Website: macys
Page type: billing-address
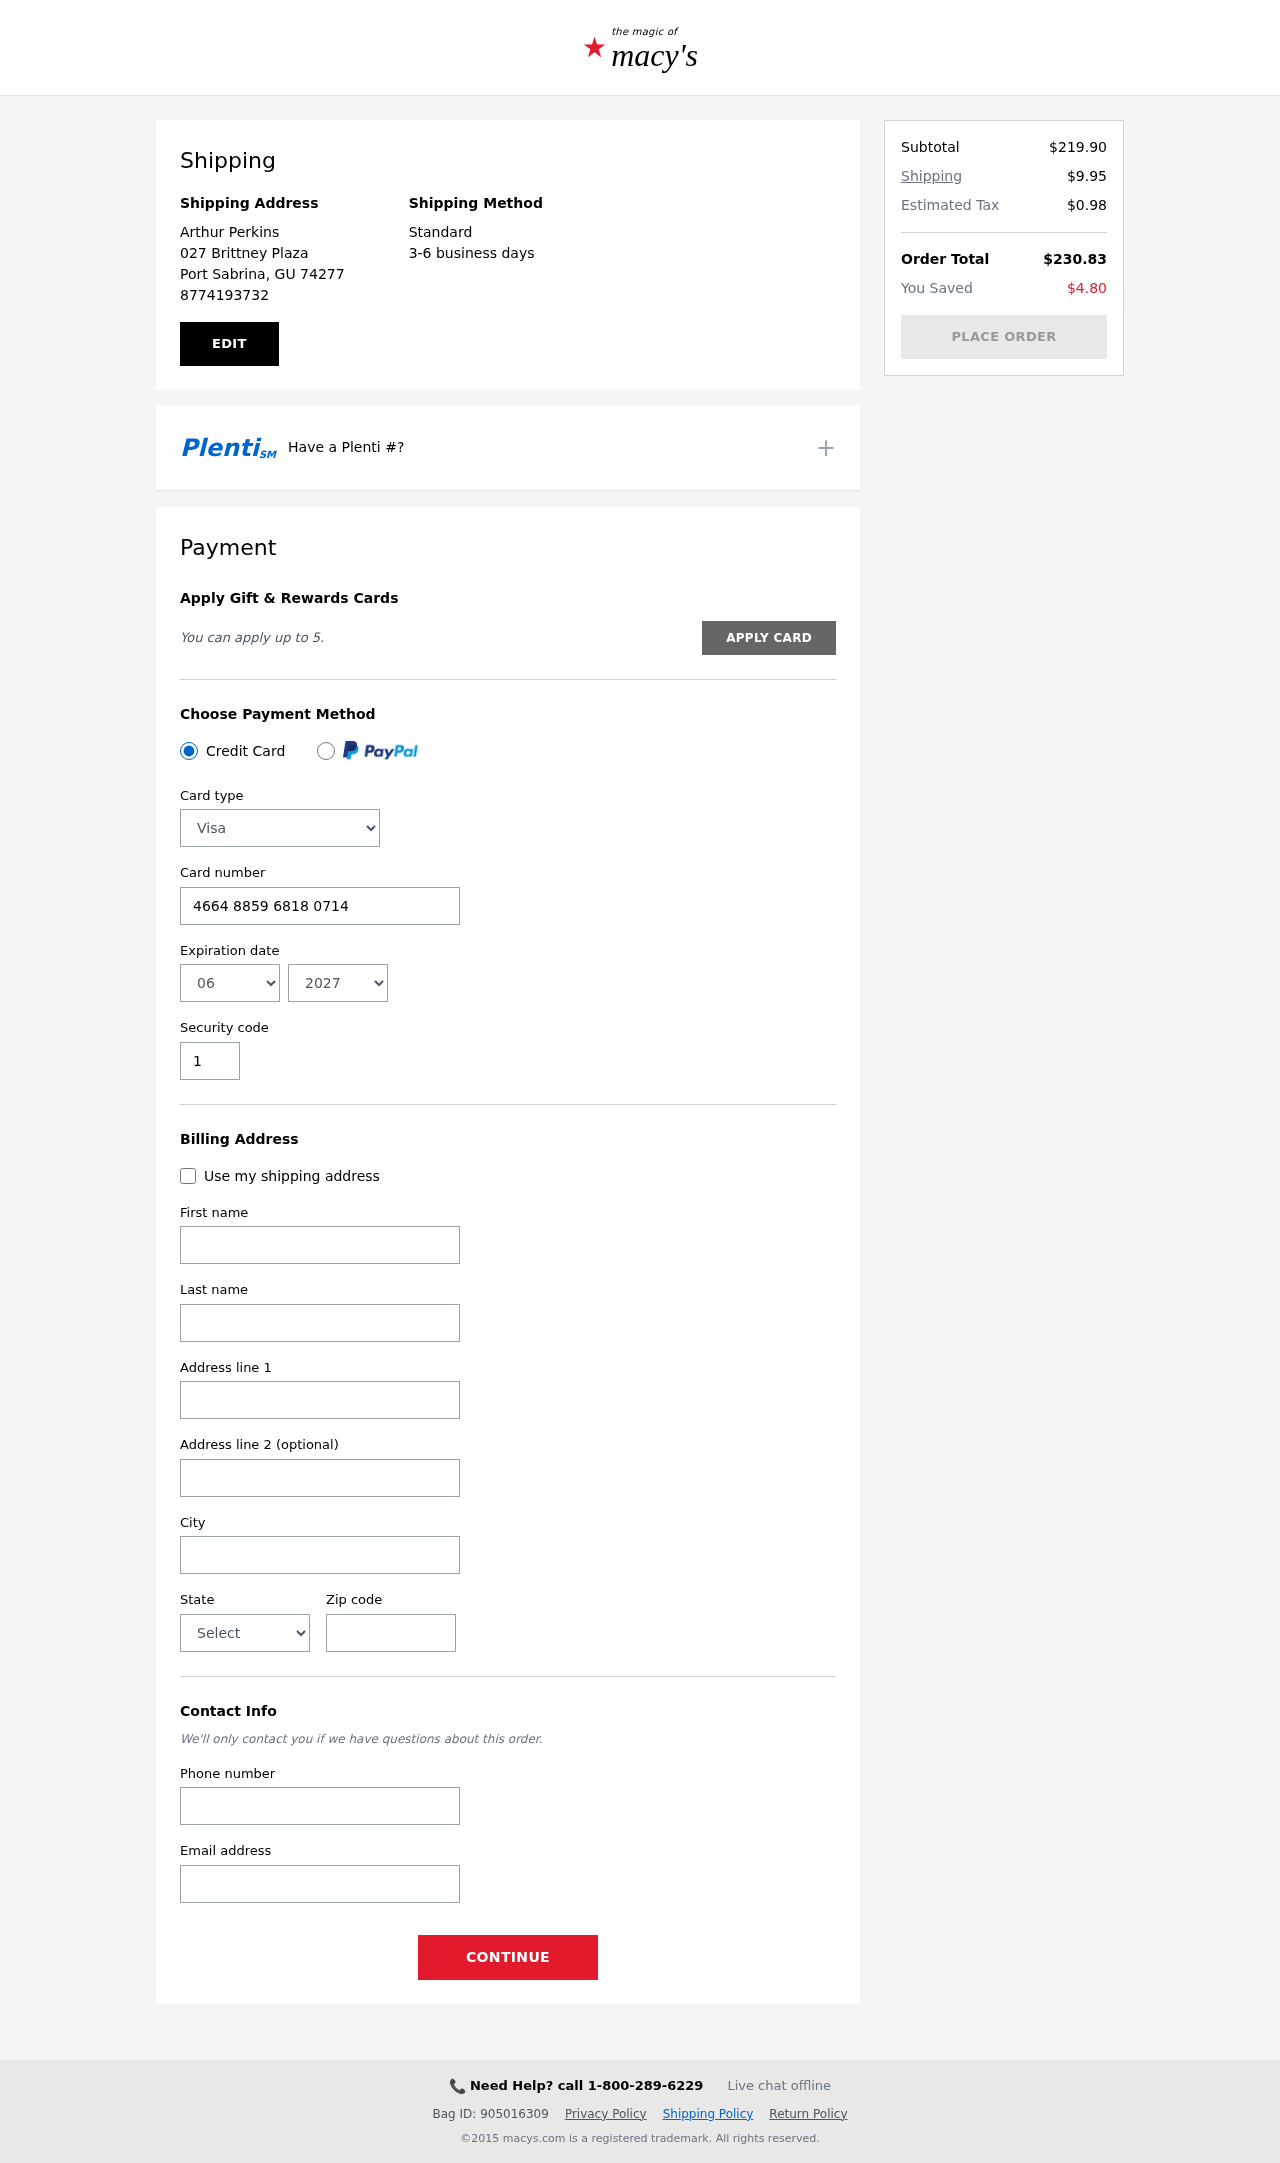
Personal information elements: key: PII_CARD_CVV
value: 187
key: PII_CARD_EXPIRY_MONTH
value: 06
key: PII_CARD_EXPIRY_YEAR
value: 27
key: PII_CARD_NUMBER
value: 4664 8859 6818 0714
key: PII_CARD_TYPE
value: Visa
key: PII_CITY
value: Port Sabrina
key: PII_CITY_STATE_ZIP
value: Port Sabrina, GU 74277
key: PII_EMAIL
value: arthur.perkins@hotmail.com
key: PII_FIRSTNAME
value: Arthur
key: PII_FULLNAME
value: Arthur Perkins
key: PII_LASTNAME
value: Perkins
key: PII_PHONE
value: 8774193732
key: PII_POSTCODE
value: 74277
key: PII_STATE
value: GU
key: PII_STREET
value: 027 Brittney Plaza
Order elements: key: ORDER_SUBTOTAL
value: $219.90
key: ORDER_SHIPPING_COST
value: $9.95
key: ORDER_TAX
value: $0.98
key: ORDER_TOTAL
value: $230.83
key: ORDER_SAVINGS
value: $4.80